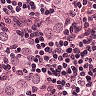
Metastatic tissue present: yes